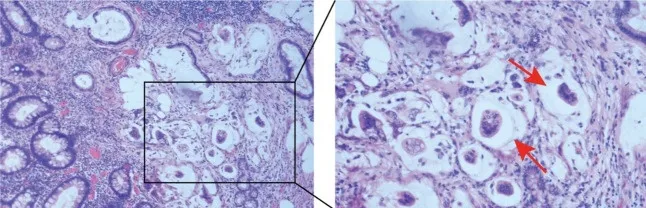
Pathology images from the right radical hemicolectomy. H&E staining revealed an irregular glandular arrangement of the mucosal epithelium with a large amount of mucus visible in the background and infiltrative growth.
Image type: pathology (h&e)